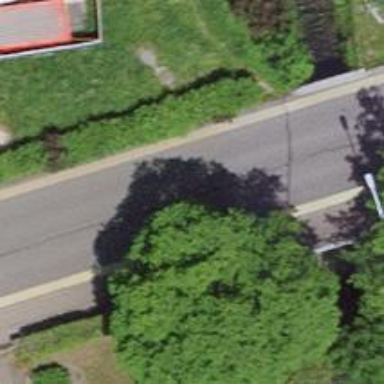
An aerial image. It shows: Residential road with asphalt surface that includes bridge.